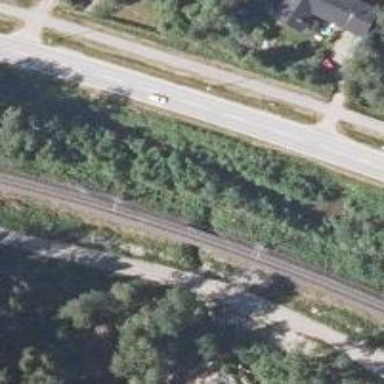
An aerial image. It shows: Railway with continuous electrified contact line.